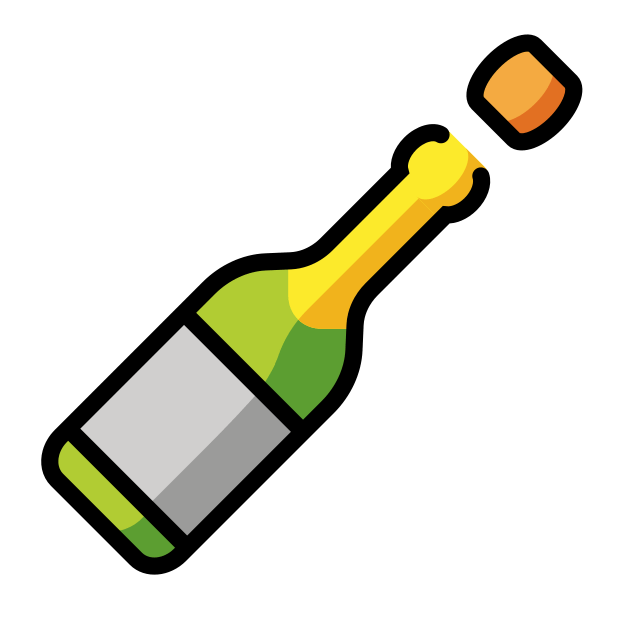
Emoji: 🍾
Name: bottle with popping cork
Unicode: 0x1f37e